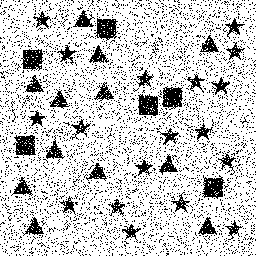
Squares: 6
Triangles: 12
Stars: 18
Total shapes: 36